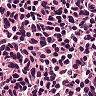
Metastatic tissue present: no